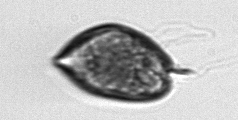
Label: Prorocentrum_micans